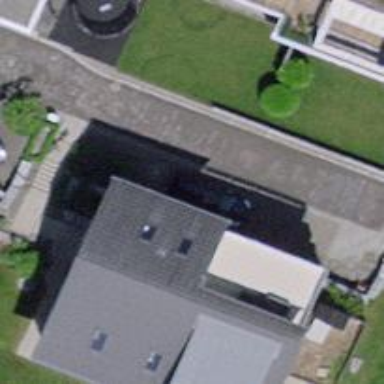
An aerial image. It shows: Detached building.